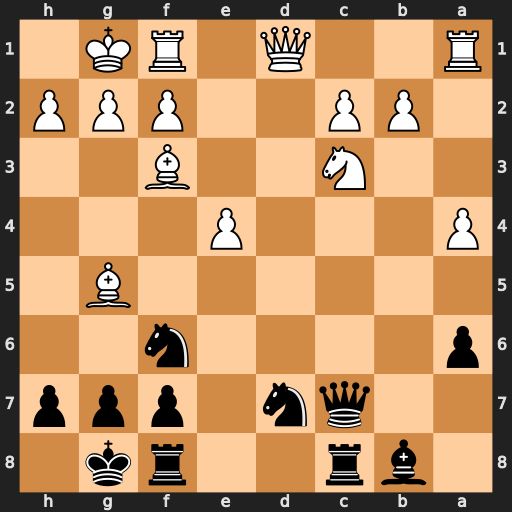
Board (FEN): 1br2rk1/2qn1ppp/p4n2/6B1/P3P3/2N2B2/1PP2PPP/R2Q1RK1
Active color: b
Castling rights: -
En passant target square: -
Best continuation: Qxh2#